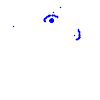
Particle: pion